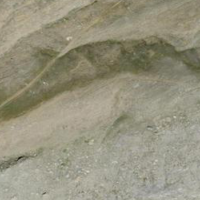
EUNIS habitat code: 48
Species observed at this site:
Achillea nana